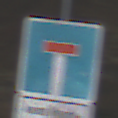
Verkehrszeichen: Sackgasse
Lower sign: HinweisGeaenderteVorfahrtVerkehrsfuehrungVerkehrsregelung3
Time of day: Midday
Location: Outdoor (Nature)
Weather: Clear
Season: NotSpecified
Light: Natural